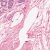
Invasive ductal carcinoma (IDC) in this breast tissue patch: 0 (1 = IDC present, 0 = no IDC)